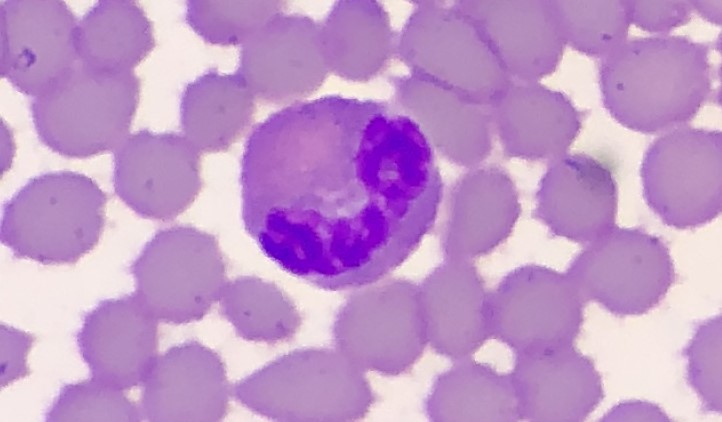
White blood cell type: Eosinophil